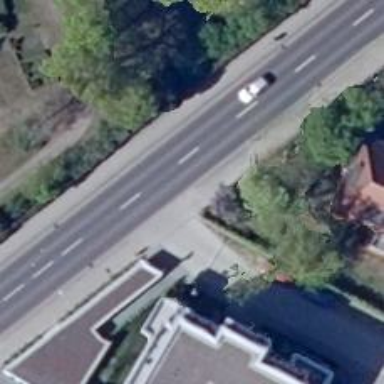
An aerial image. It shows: Sidewalk along the path.